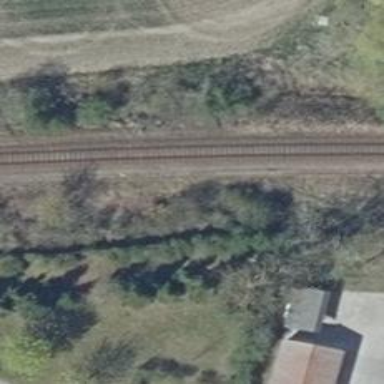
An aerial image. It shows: Railway track.